Question: What is the value of the measurement in the image?
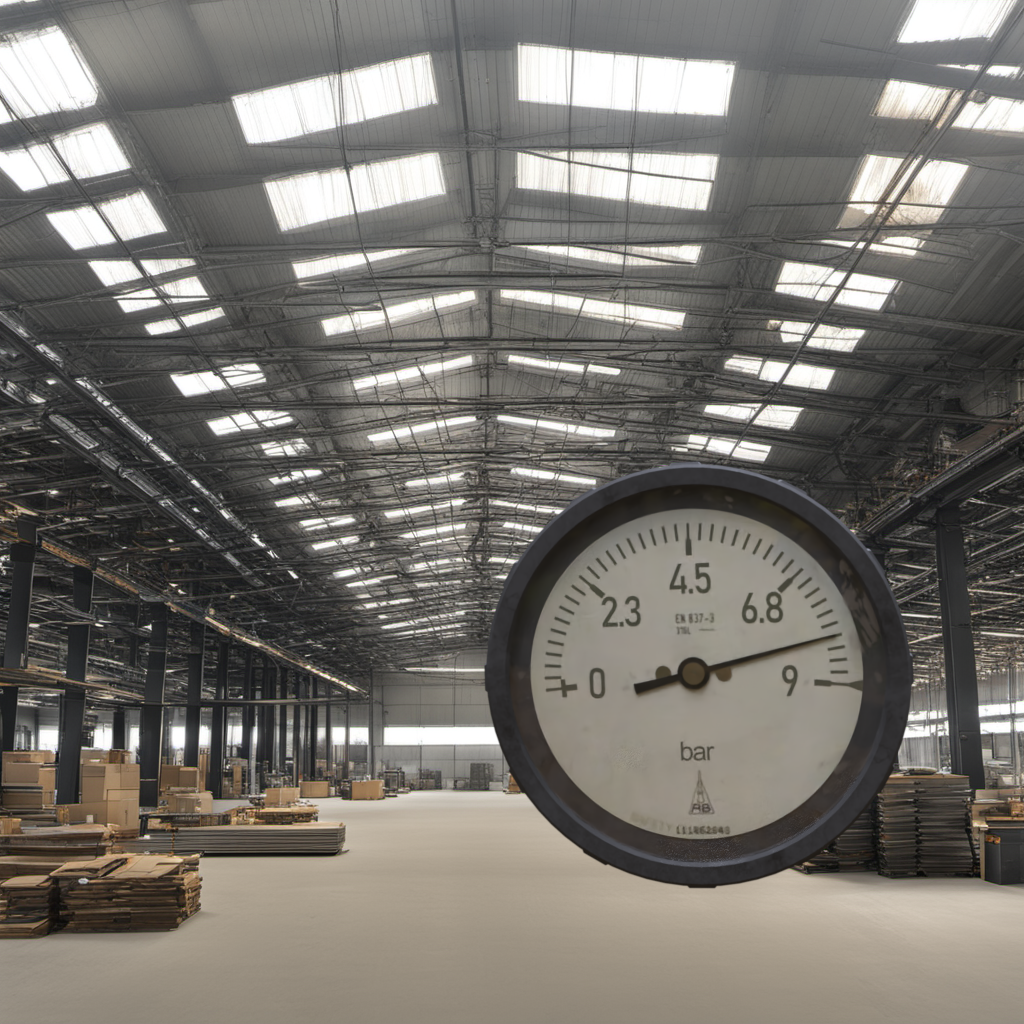
Answer: The result is 7.98
Question: What is the range of this measurement?
Answer: The range is from 0 to 9
Question: What is the minimum and maximum value range of this measurement?
Answer: The minimum value is 0 and the maximum value is 9